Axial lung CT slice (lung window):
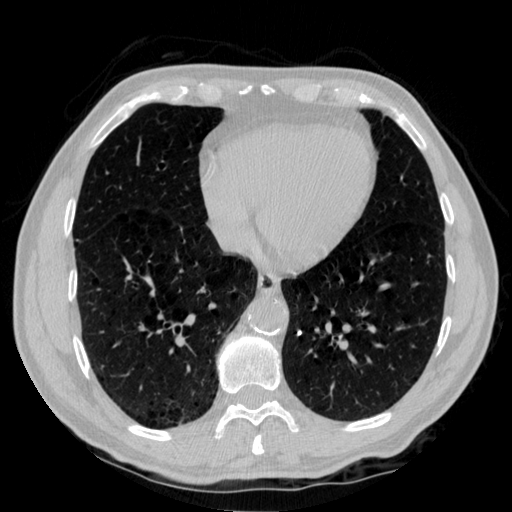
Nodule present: no